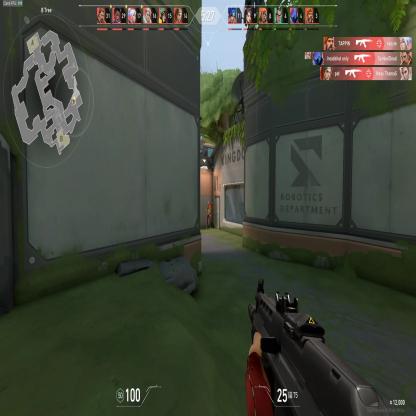
Label: enemy